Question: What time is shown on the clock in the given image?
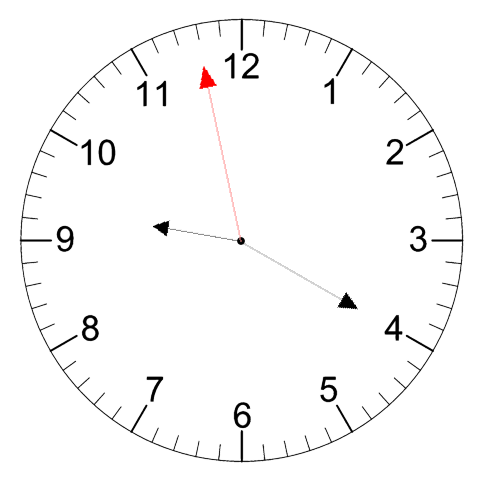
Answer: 09:19:58